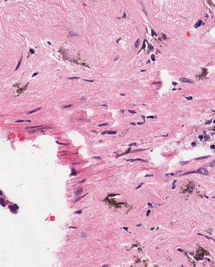
Tumor epithelial tissue: no
Tumor-associated stroma tissue: yes
Normal tissue: no